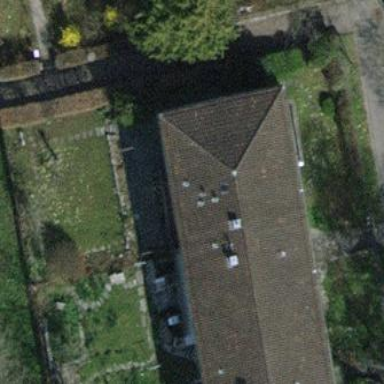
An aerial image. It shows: Hipped-roof terrace building.